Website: ulta-beauty
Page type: address-validator
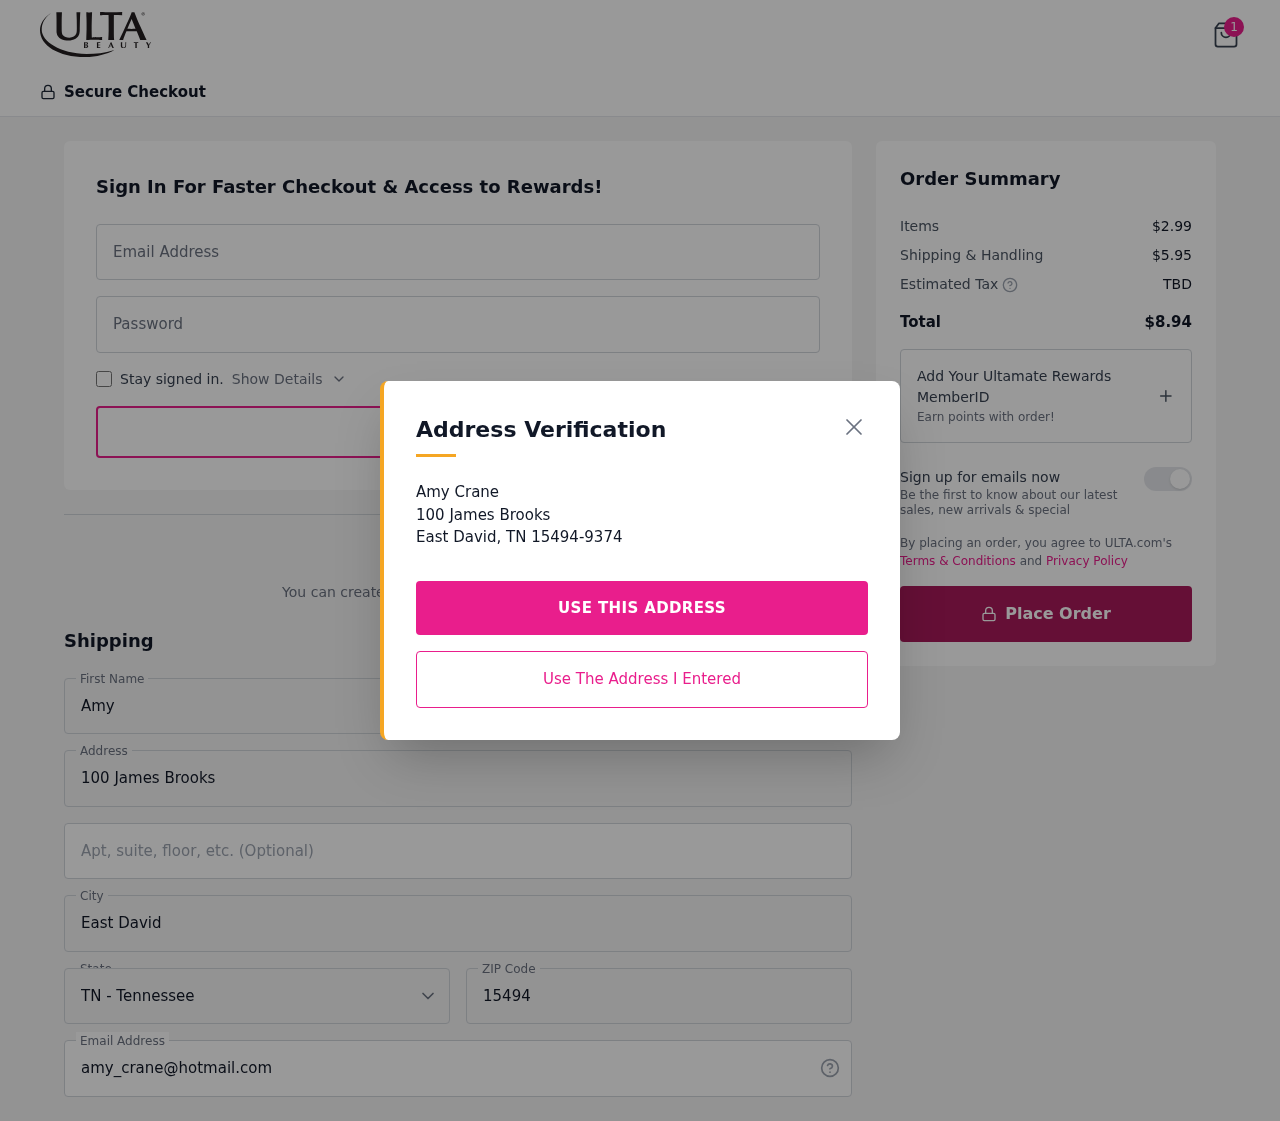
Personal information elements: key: PII_CITY
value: East David
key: PII_EMAIL
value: amy_crane@hotmail.com
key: PII_FIRSTNAME
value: Amy
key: PII_LASTNAME
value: Crane
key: PII_POSTCODE
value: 15494
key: PII_STATE_ABBR
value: TN
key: PII_STREET
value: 100 James Brooks
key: PII_STREET2
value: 100 James Brooks
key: PII_FULLNAME2
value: Amy Crane
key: PII_CITY2
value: East David
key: PII_STATE_ABBR2
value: TN
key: PII_POSTCODE_FULL
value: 15494
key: PII_POSTCODE_EXT
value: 9374
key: PII_POSTCODE_NUMERIC
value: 15494
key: PII_POSTCODE_EXT_NUMERIC
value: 9374
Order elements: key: ORDER_NUM_ITEMS
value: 1
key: ORDER_SUBTOTAL
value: $2.99
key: ORDER_SHIPPING_COST
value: $5.95
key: ORDER_TOTAL
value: $8.94